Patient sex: M
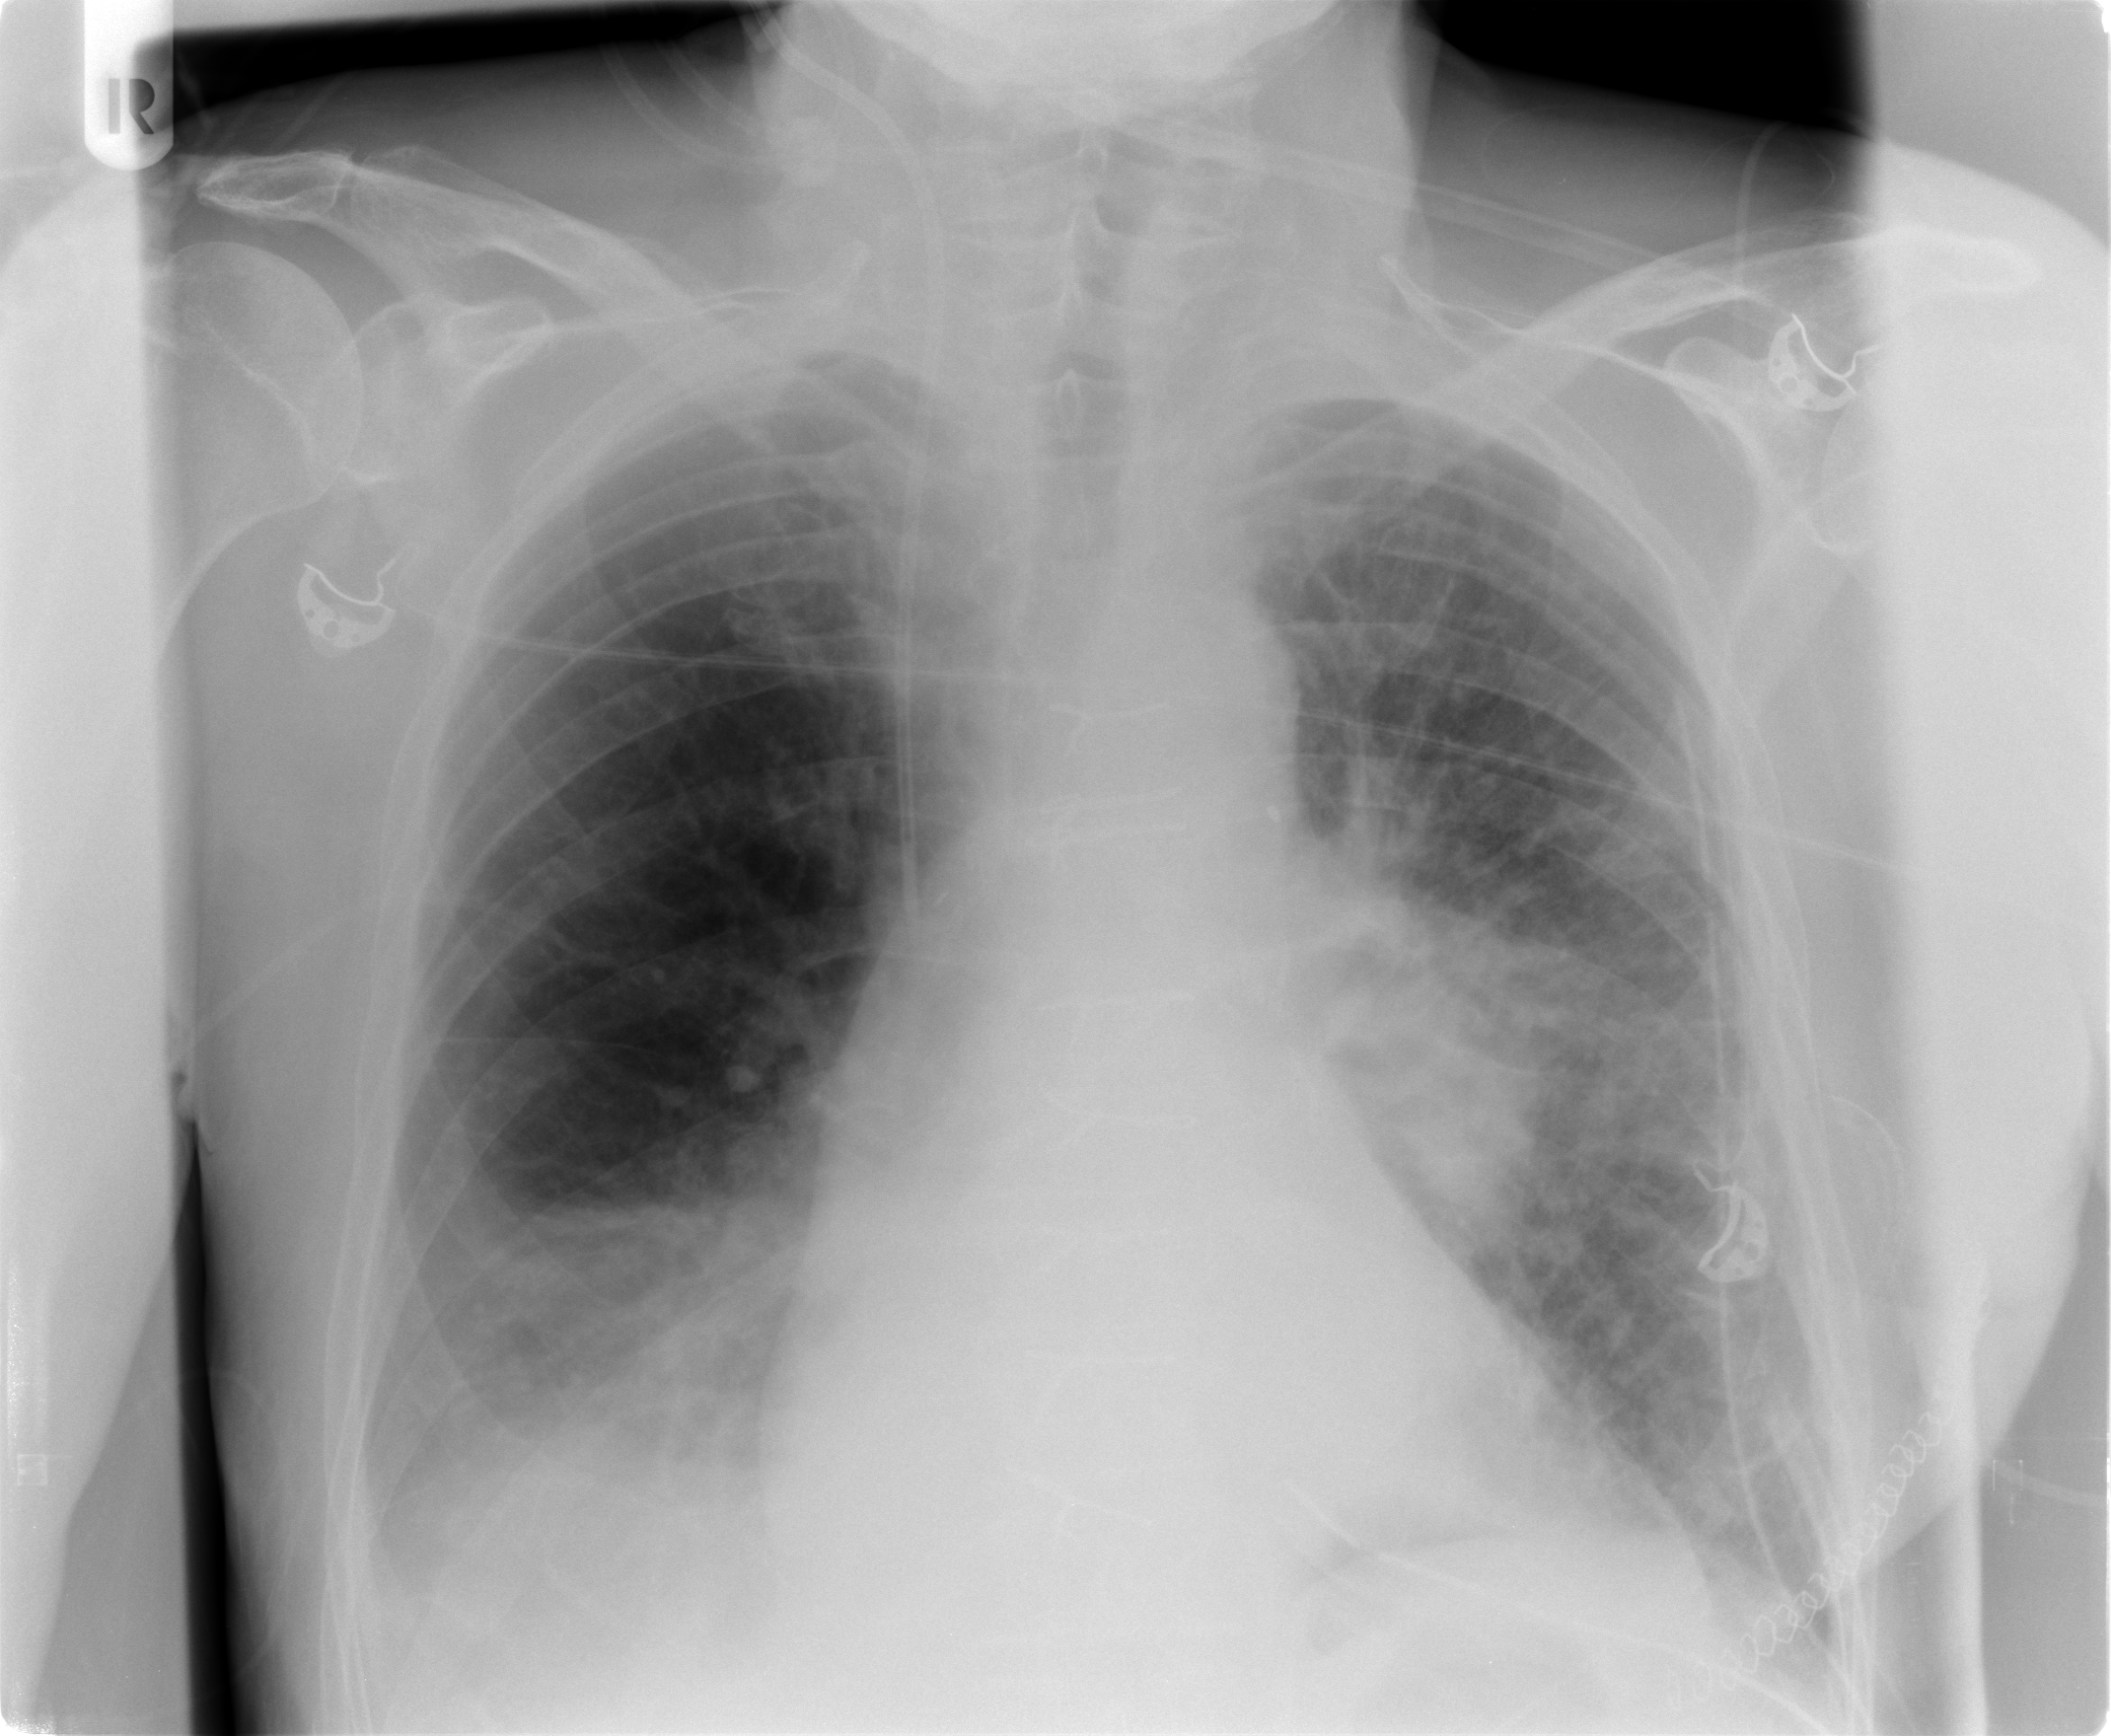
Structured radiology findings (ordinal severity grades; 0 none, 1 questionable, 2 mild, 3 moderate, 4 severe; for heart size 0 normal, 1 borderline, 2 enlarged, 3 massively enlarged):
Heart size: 0
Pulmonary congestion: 2
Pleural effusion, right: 3
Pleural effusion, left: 2
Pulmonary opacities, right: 0
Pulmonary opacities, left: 3
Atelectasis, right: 2
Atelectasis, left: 2